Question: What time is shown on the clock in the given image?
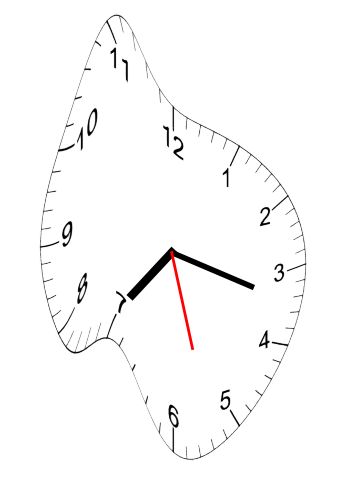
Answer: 07:17:27